Question: The picture shows the balloon popping problem. You need to pop all the balloons in a certain order. The reward for a popped balloon is the product of itself and the values on the left and right balloons. If there is no balloon on the left or right, multiply the value of the balloon on the left or right by 1. You need only find the total maximum reward. Give me the number.
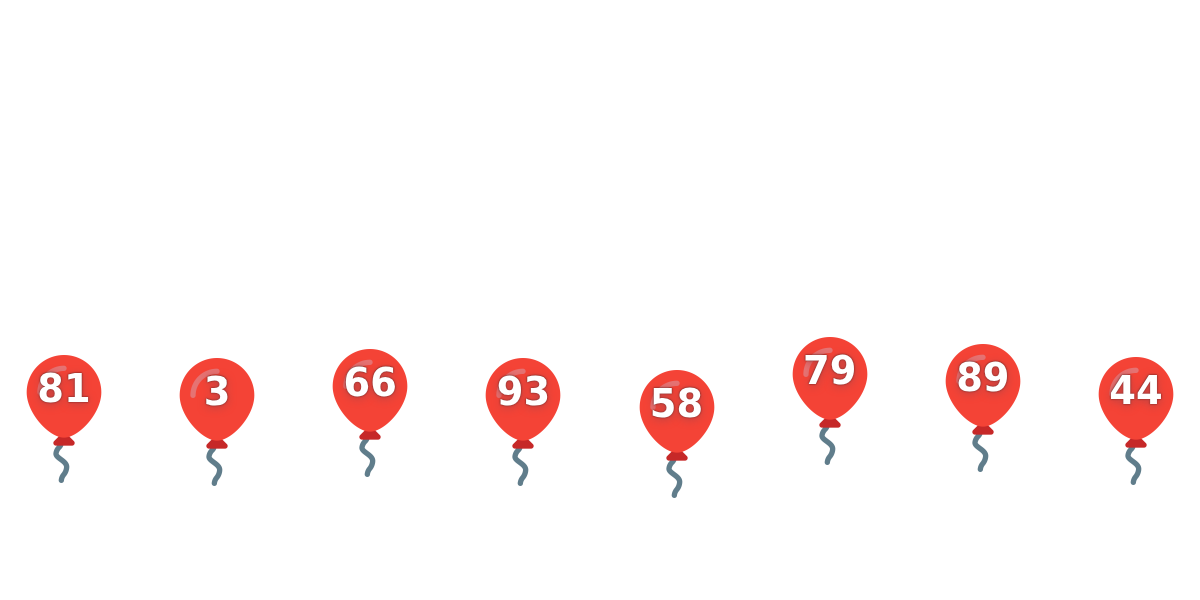
Answer: 2584503